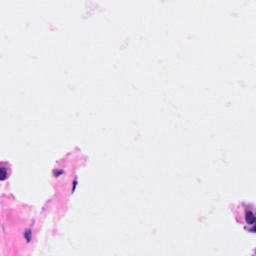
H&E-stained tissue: Breast